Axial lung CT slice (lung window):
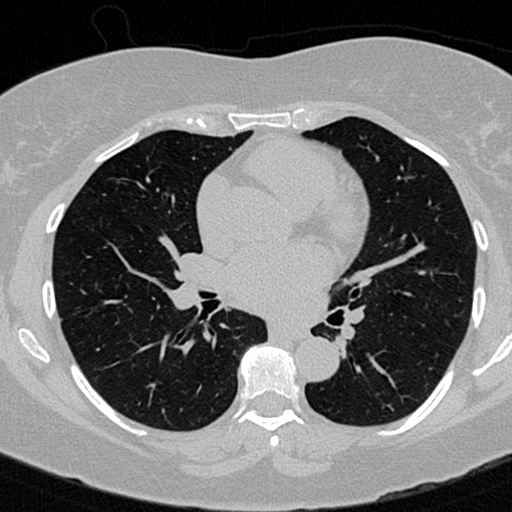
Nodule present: no